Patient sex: F
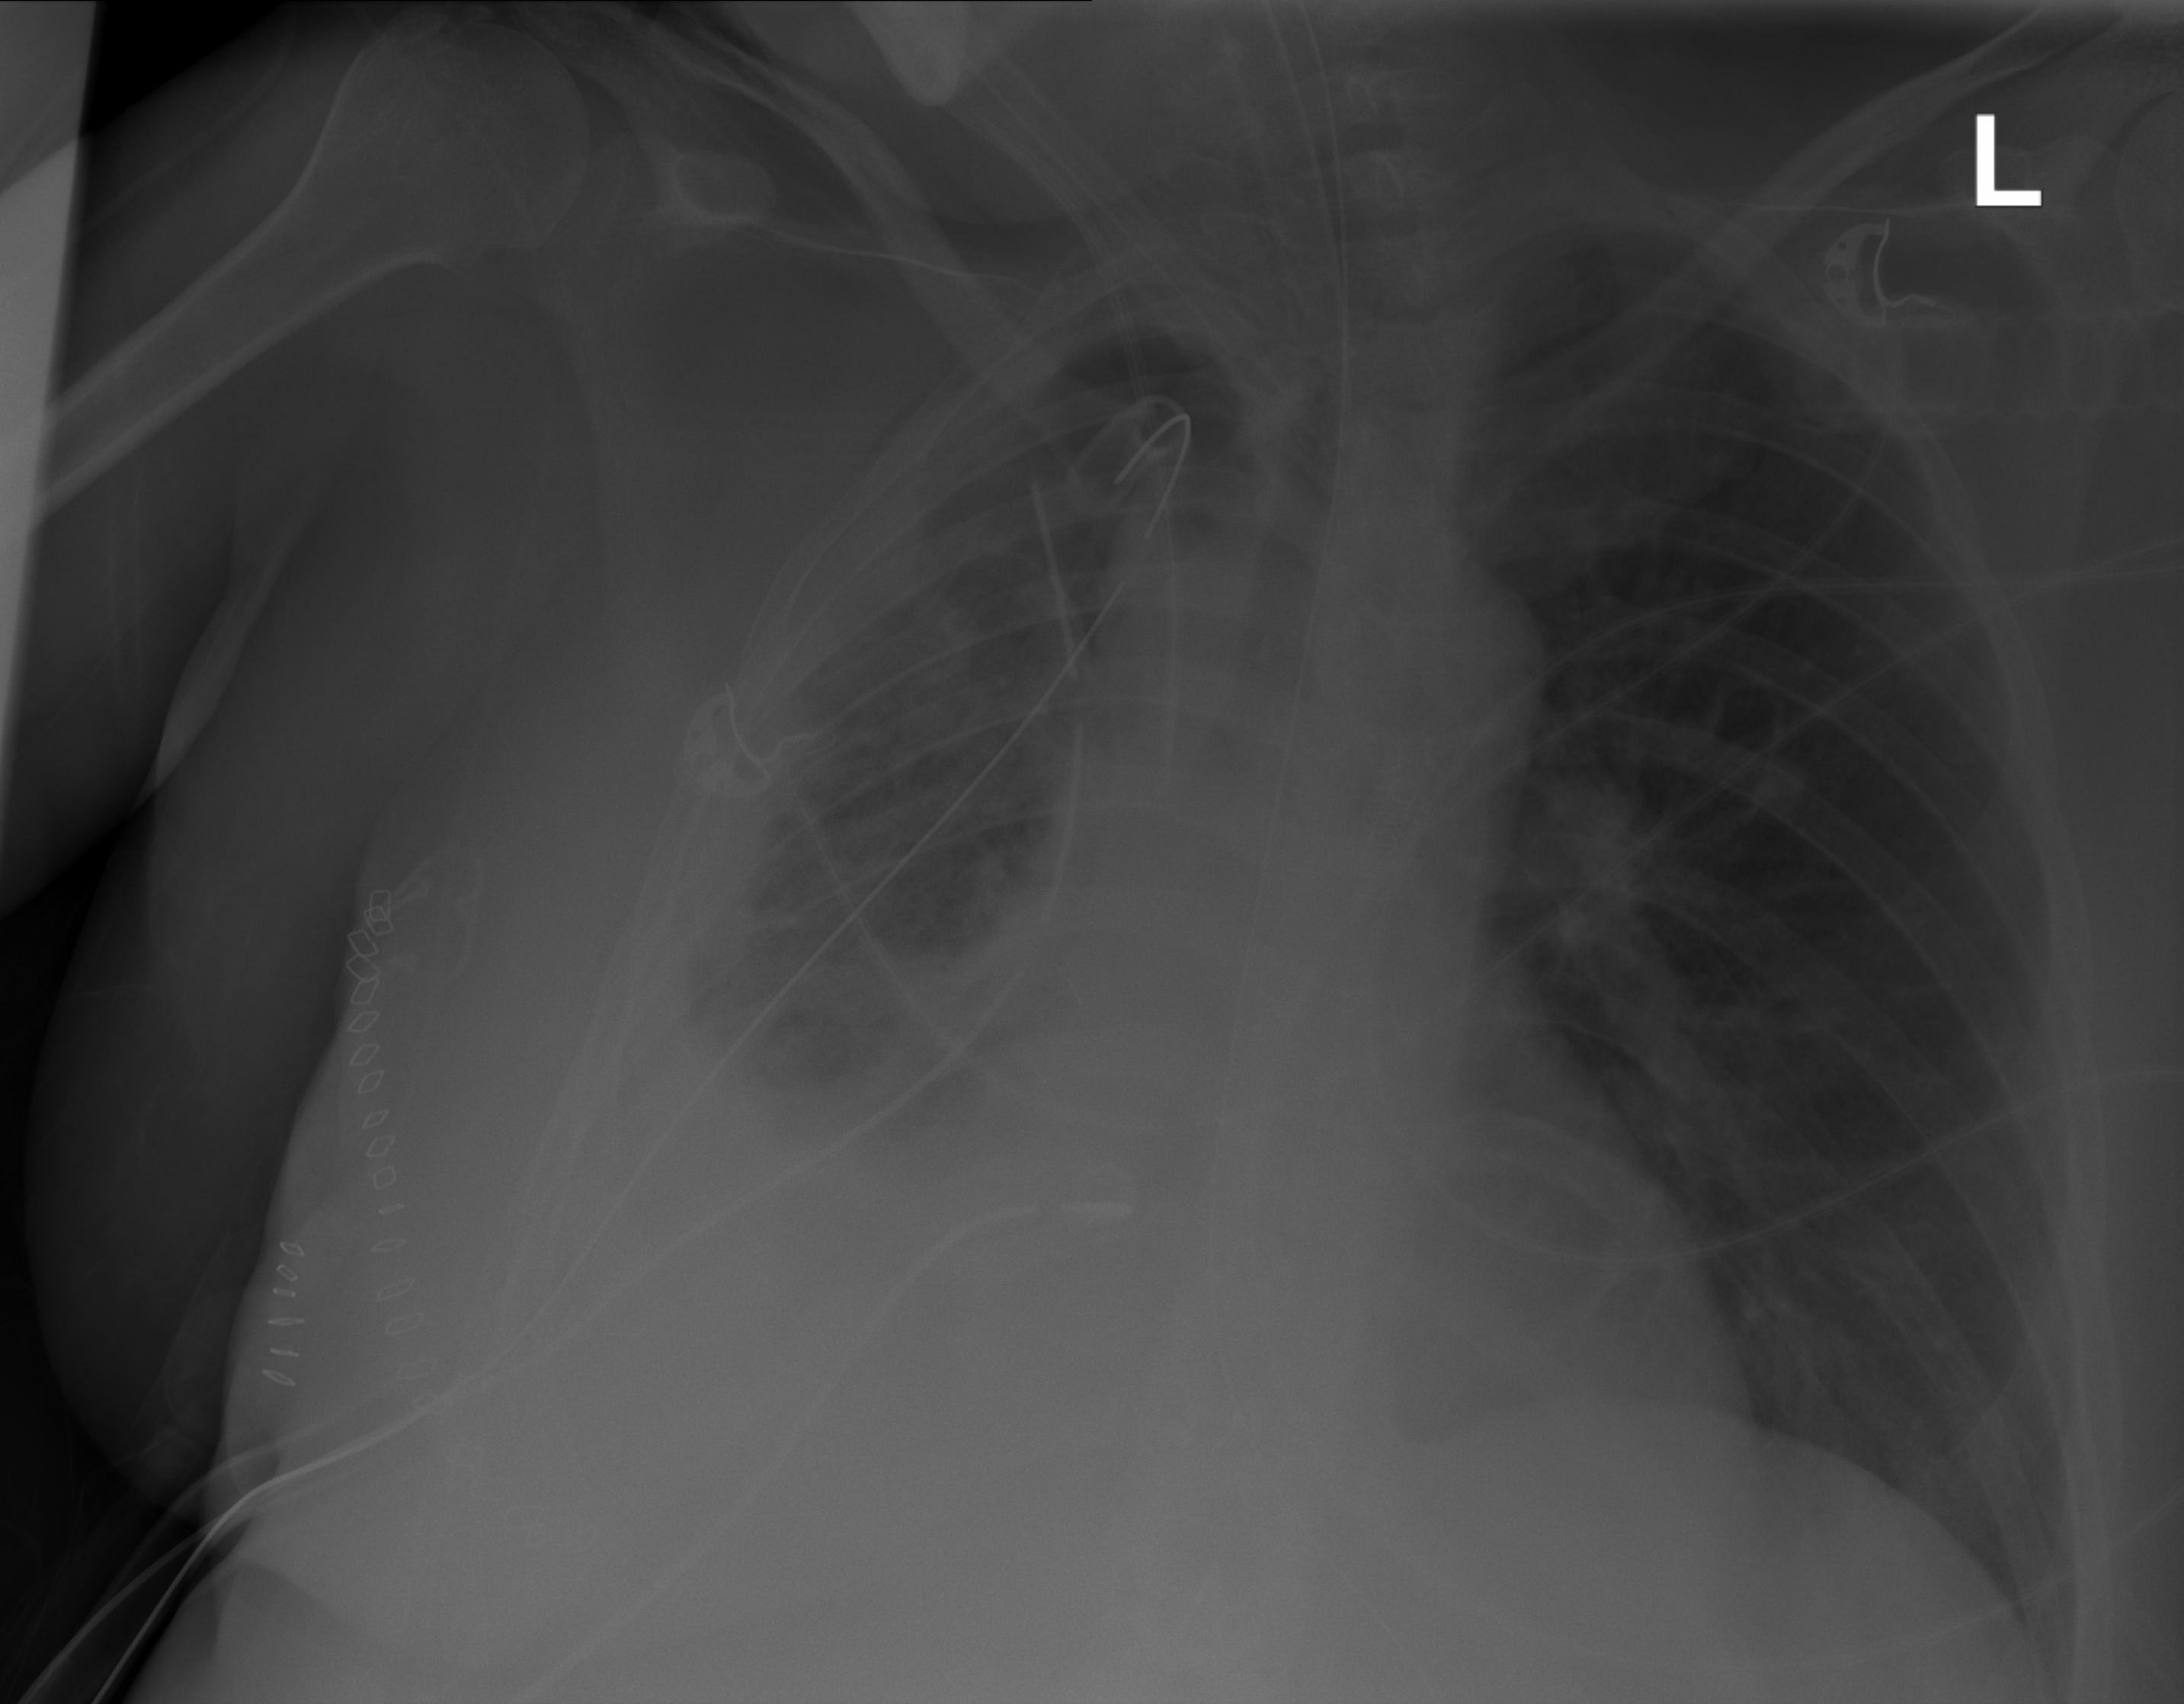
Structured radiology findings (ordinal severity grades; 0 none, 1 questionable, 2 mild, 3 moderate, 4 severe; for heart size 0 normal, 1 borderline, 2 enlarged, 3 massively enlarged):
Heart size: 0
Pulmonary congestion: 0
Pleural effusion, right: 2
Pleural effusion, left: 0
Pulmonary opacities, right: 2
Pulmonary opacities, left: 0
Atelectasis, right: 3
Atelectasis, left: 0